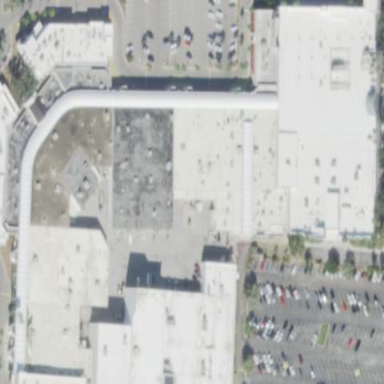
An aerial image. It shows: Mall building.